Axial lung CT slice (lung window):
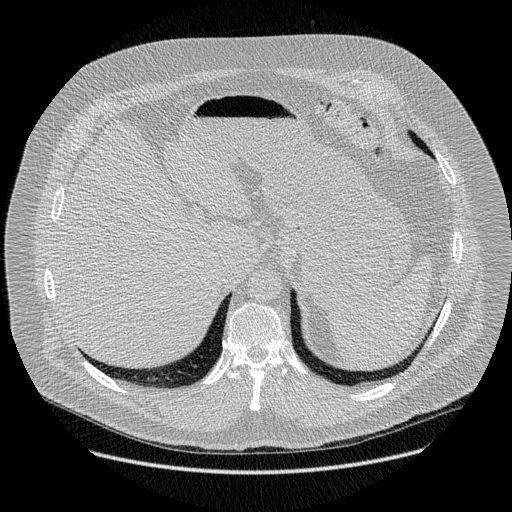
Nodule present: no